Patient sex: F
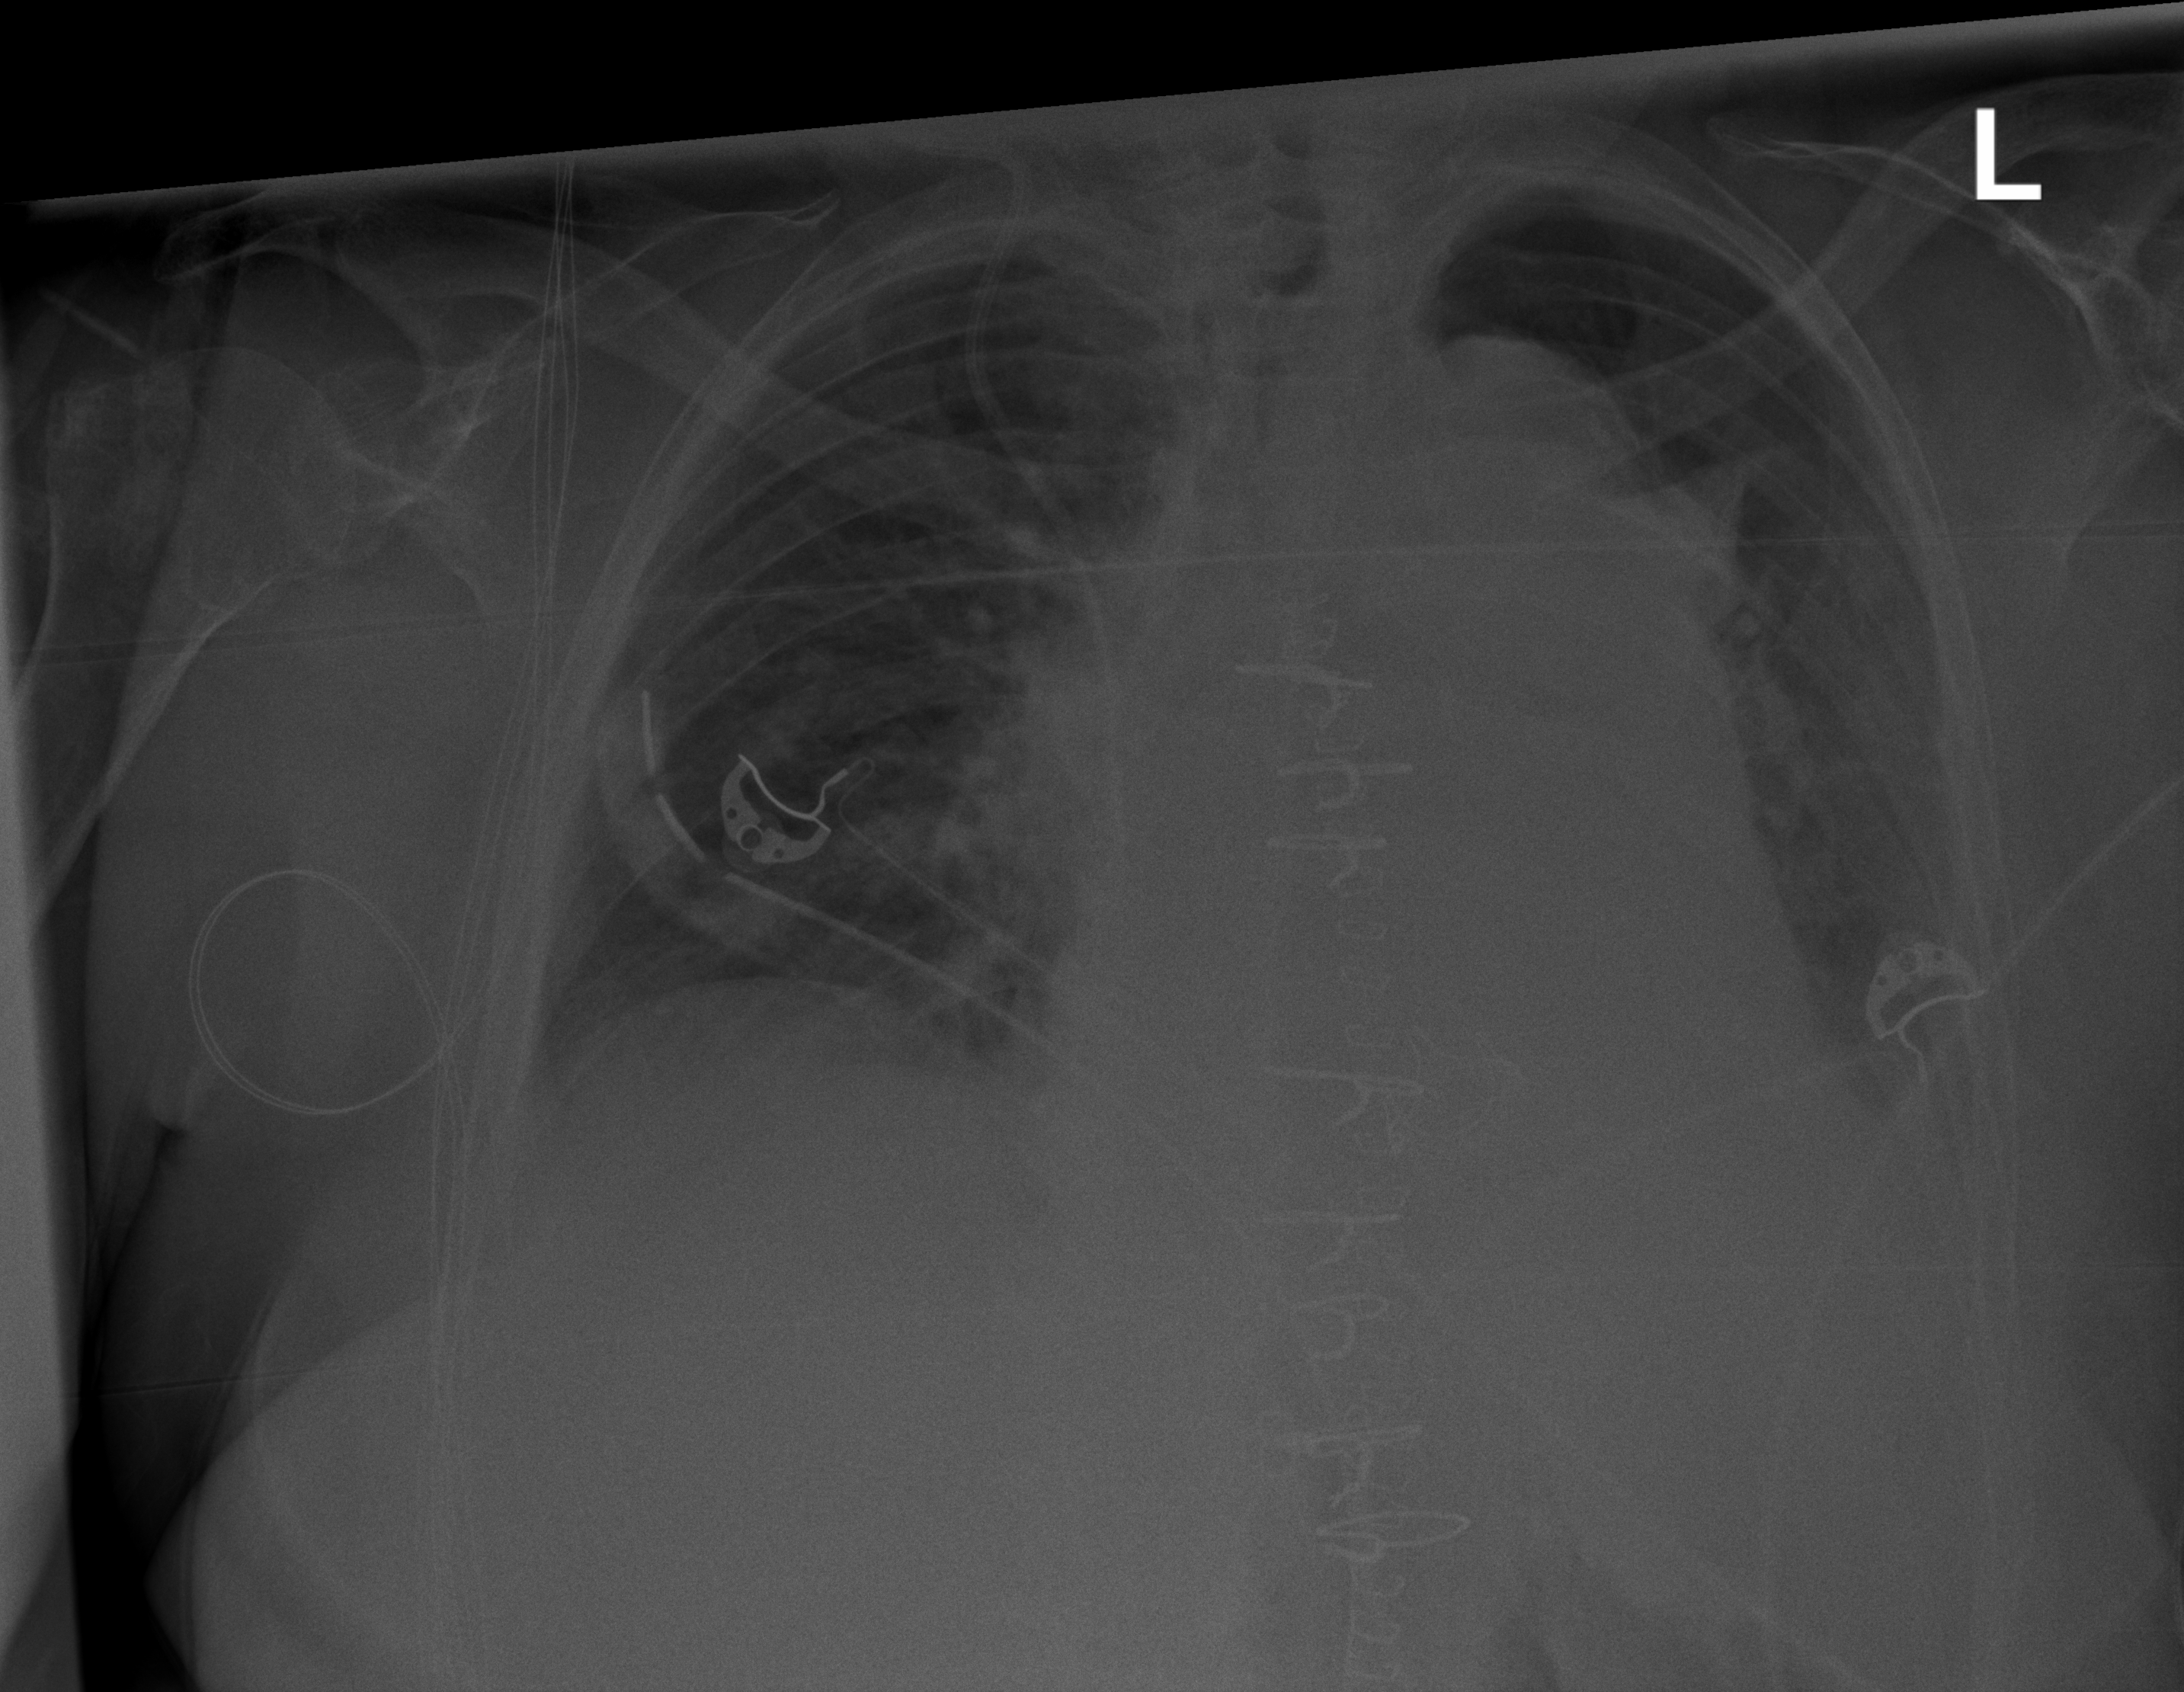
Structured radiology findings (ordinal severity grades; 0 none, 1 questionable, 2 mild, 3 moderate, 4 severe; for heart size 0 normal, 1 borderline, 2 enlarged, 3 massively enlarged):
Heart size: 2
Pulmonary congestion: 2
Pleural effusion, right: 2
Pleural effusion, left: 2
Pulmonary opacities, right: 1
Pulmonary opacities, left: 1
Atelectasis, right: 2
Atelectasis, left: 2